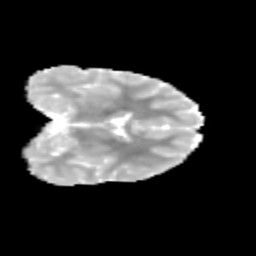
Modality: MD
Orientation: coronal
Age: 10
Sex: female
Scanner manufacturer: siemens
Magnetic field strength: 3 T
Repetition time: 3.8 s
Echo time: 0.07 s